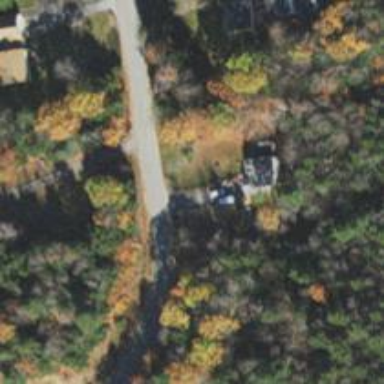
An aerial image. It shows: Residential road.